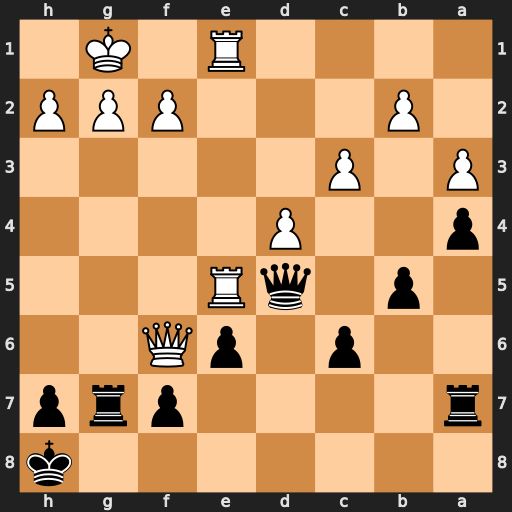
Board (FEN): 7k/r4prp/2p1pQ2/1p1qR3/p2P4/P1P5/1P3PPP/4R1K1
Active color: b
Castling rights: -
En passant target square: -
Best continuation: Qxg2#